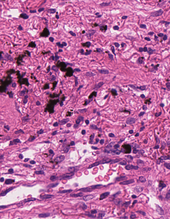
Tumor epithelial tissue: no
Tumor-associated stroma tissue: yes
Normal tissue: no